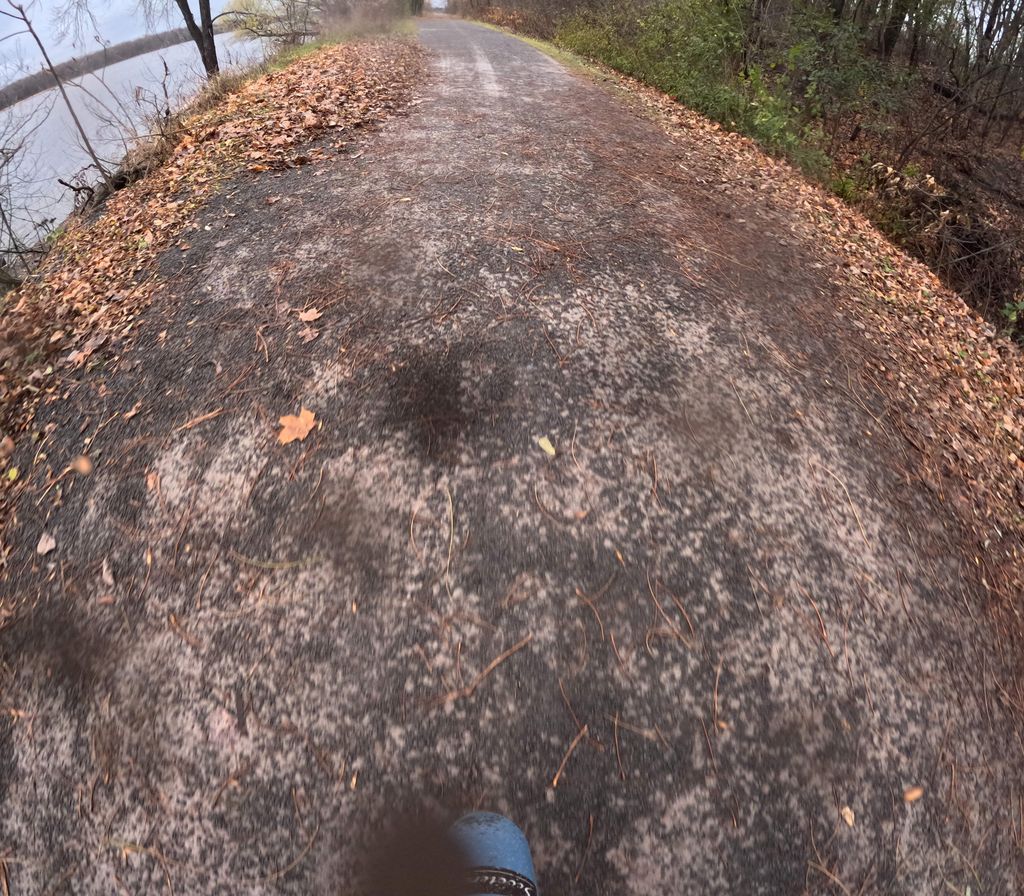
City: ottawa-gatineau